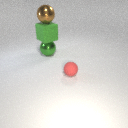
large green rubber cube above large green metal sphere